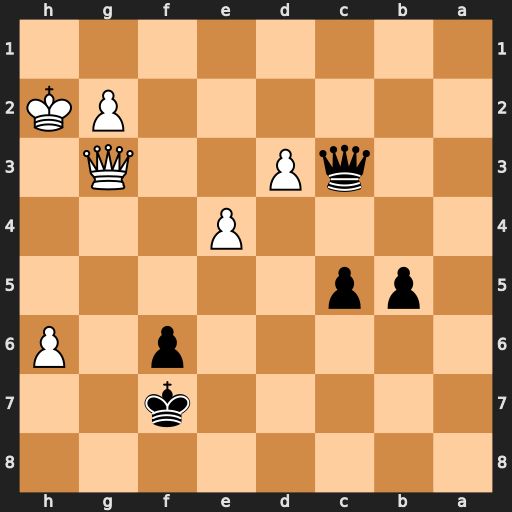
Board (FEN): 8/5k2/5p1P/1pp5/4P3/2qP2Q1/6PK/8
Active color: b
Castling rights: -
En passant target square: -
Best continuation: Qe5 h7 Qxg3+ Kxg3 Kg7 h8=R Kxh8